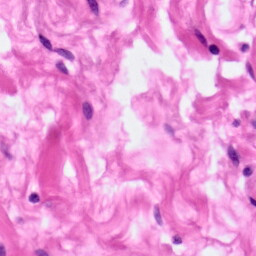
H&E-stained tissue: Pancreatic